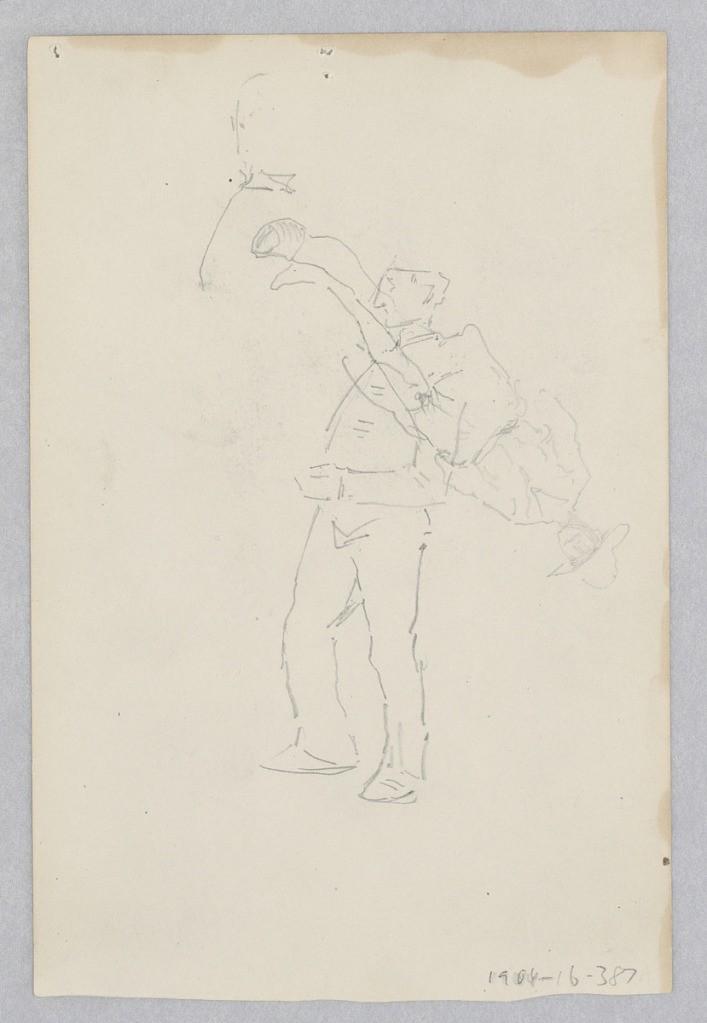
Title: Man
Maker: Robert Frederick Blum, American, 1857–1903
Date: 1857–1903
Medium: Graphite on wove paper
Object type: Drawing
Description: Recto: Partial sketch of a male figure; Verso: Sketch of two male figures.